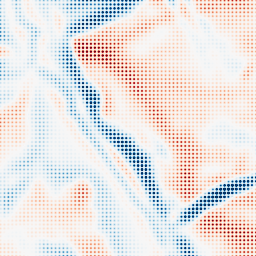
Category: multiscale
Decomposition family: dog
Decomposition parameters: sigma_low: 5
sigma_high: 10
Upsampling method: sinc_hamming
Upsampling parameters: scale: 8
kernel_size: 4
Upsampling scale: 8